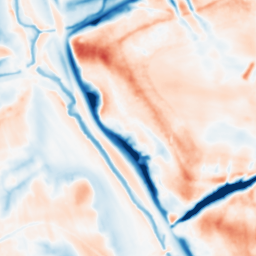
Category: multiscale
Decomposition family: dog_multiscale
Decomposition parameters: sigma_ratio: 1.6
n_scales: 5
base_sigma: 1
Upsampling method: sinc_blackman
Upsampling parameters: scale: 4
kernel_size: 16
Upsampling scale: 4